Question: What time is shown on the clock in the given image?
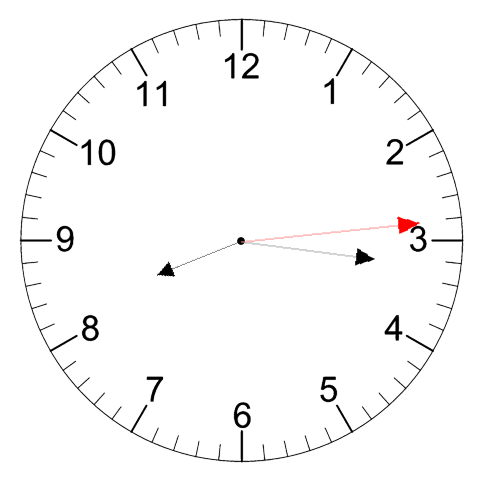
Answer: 08:16:14